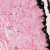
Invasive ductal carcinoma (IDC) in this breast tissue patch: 0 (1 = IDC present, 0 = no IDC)